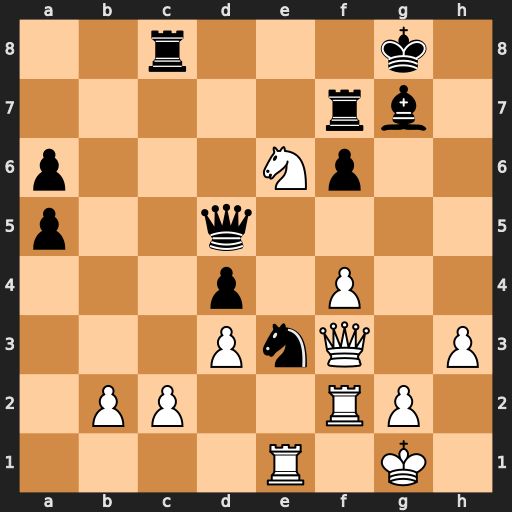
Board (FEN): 2r3k1/5rb1/p3Np2/p2q4/3p1P2/3PnQ1P/1PP2RP1/4R1K1
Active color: w
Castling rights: -
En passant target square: -
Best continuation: Rxe3 Qxf3 Rexf3